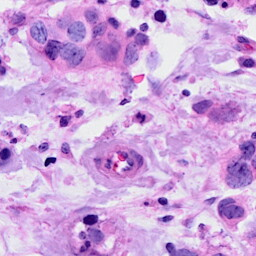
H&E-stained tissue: Breast